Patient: sex M, age 66
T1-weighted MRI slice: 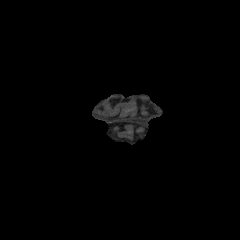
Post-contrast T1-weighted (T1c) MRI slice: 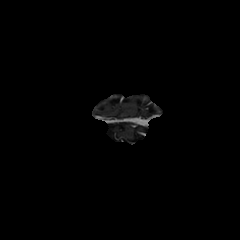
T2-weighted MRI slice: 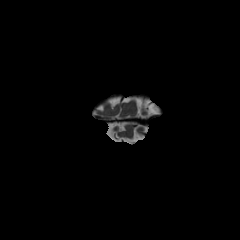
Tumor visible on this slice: no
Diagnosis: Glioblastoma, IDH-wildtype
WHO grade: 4